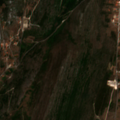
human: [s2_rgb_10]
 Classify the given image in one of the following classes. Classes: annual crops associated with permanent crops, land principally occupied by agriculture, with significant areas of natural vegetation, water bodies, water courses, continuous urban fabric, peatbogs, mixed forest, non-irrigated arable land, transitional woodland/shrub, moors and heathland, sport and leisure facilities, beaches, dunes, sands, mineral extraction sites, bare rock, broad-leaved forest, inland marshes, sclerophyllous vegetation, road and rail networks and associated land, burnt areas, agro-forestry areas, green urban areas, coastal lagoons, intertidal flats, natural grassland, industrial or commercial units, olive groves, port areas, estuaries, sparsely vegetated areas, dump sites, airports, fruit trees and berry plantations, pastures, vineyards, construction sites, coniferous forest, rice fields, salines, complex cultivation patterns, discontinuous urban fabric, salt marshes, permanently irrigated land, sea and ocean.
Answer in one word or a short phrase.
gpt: discontinuous urban fabric, annual crops associated with permanent crops, complex cultivation patterns, natural grassland, sclerophyllous vegetation, transitional woodland/shrub